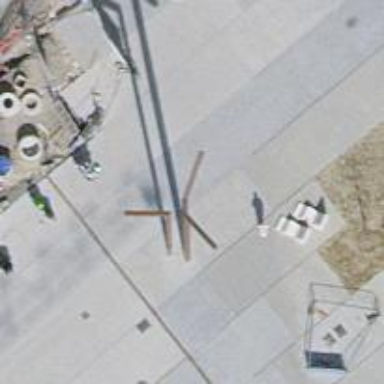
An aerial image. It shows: Pole serving as support.